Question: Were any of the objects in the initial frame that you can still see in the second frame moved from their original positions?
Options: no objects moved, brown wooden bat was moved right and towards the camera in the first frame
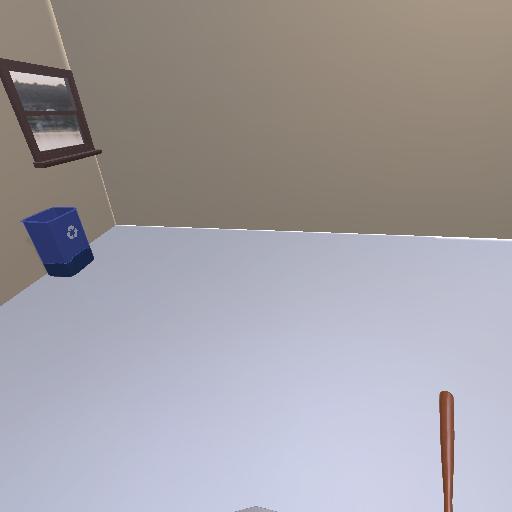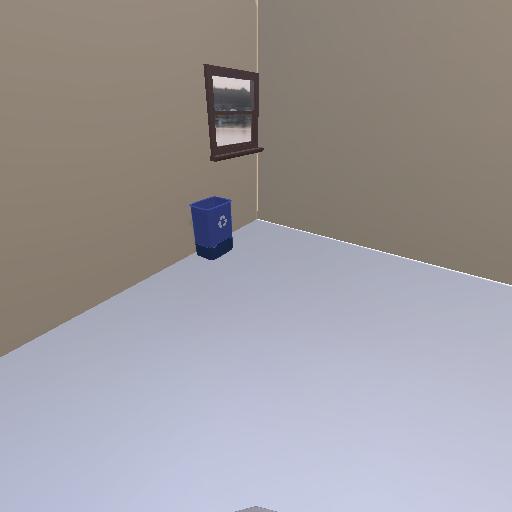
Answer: no objects moved